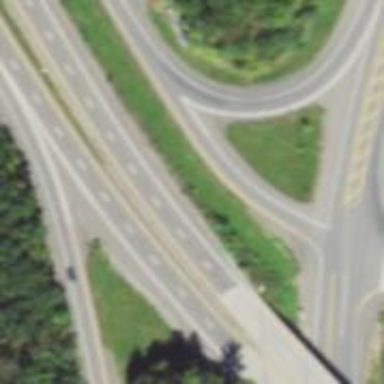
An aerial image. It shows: Asphalt trunk link road.